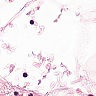
Metastatic tissue present: no